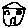
Label: house